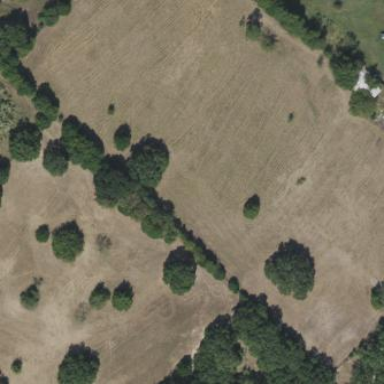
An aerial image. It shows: Grassy plot in green zone.